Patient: sex M, age 68
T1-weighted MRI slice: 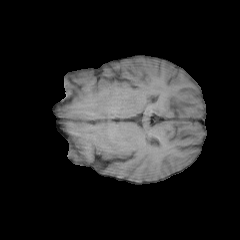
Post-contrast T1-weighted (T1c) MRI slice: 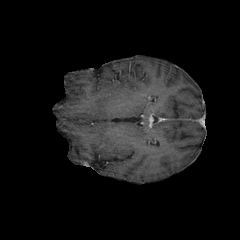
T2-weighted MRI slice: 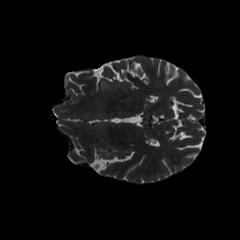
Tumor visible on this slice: no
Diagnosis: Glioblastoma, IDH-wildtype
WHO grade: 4